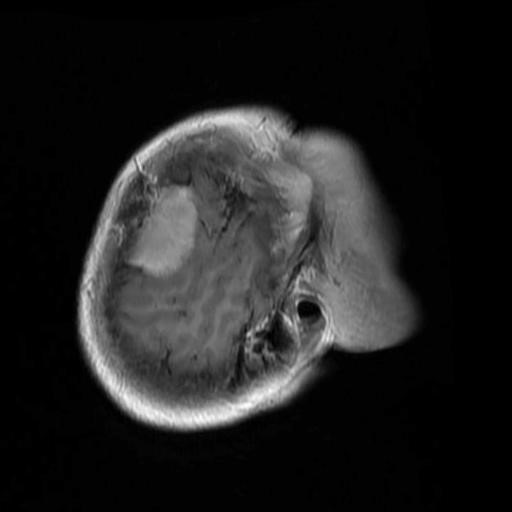
Label: brain_menin